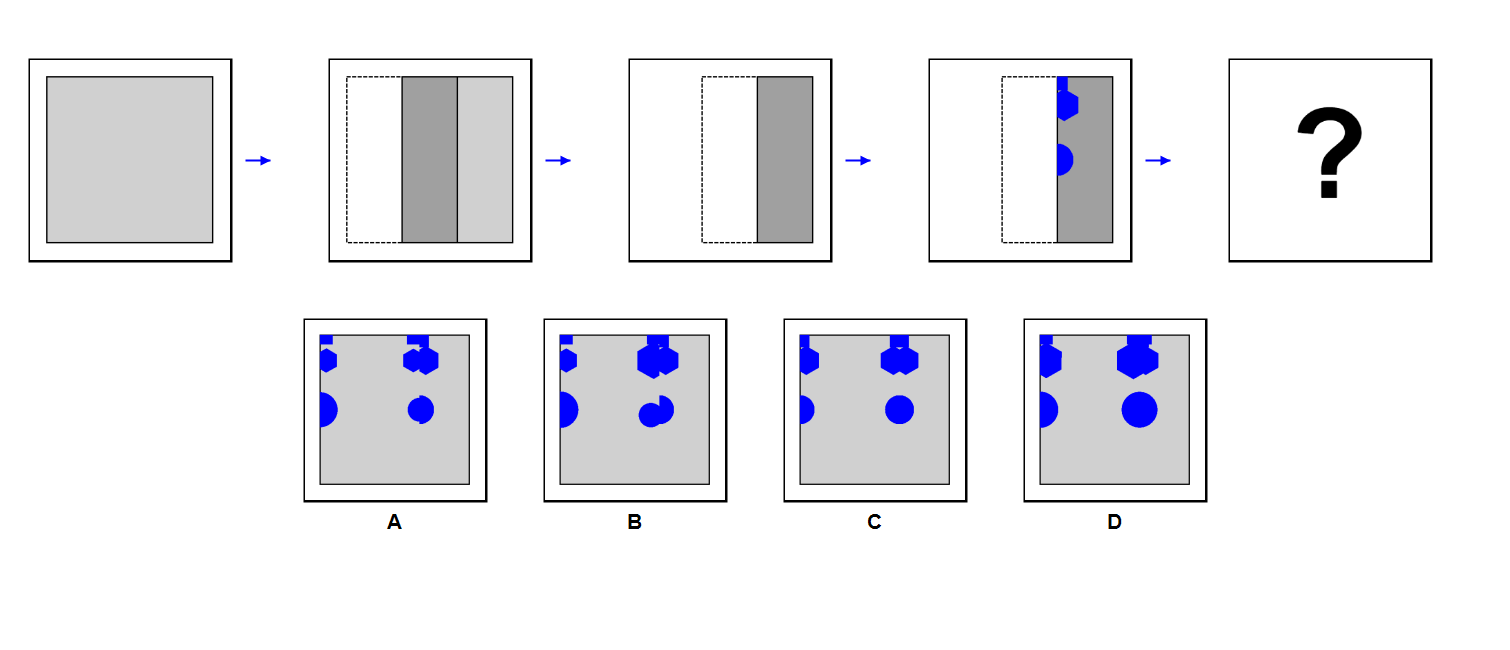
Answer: C